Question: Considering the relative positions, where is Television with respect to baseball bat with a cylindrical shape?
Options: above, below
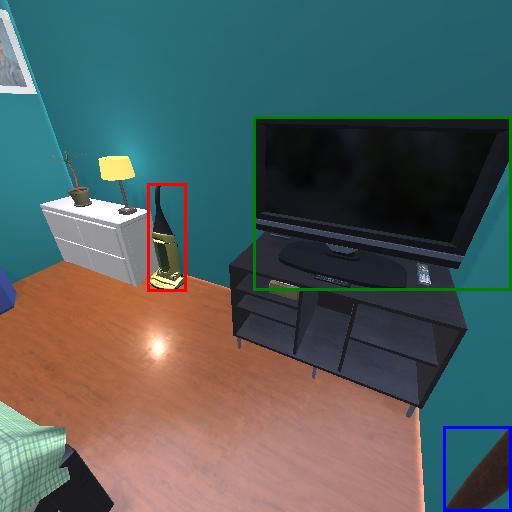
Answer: above